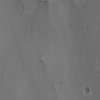
Label: not_dusty